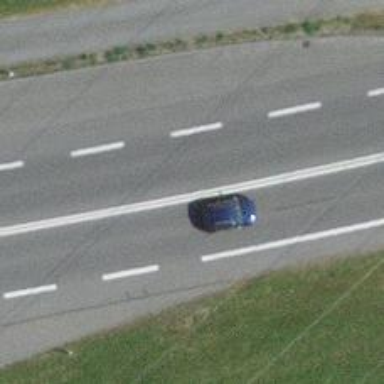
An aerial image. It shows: Asphalt motorway of trunk classification.